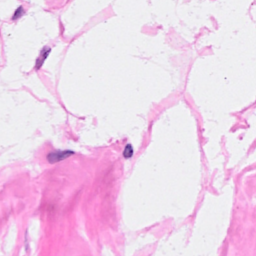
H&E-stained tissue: Breast